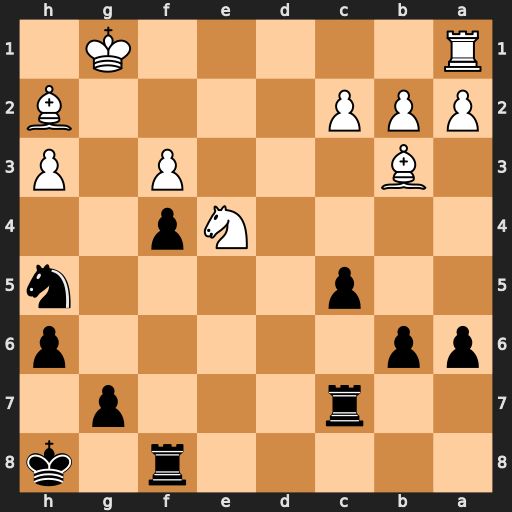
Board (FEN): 5r1k/2r3p1/pp5p/2p4n/4Np2/1B3P1P/PPP4B/R5K1
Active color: b
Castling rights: -
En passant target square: -
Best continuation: c4 Ba4 b5 Bxb5 axb5